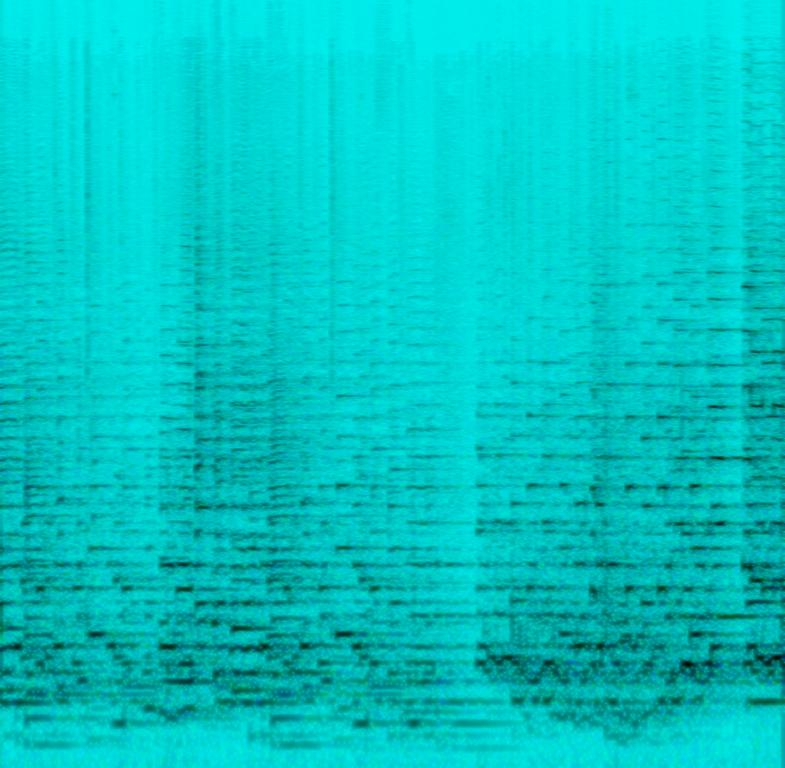
This audio contains people playing saxophones in all ranges and with a fast melody. This song may be playing as part of an orchestral performance.